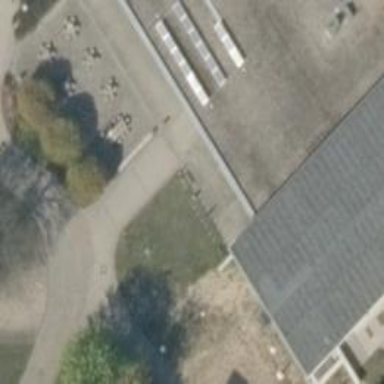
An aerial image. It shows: Public bookcase.